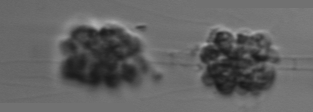
Label: Leptocylindrus_mediterraneus